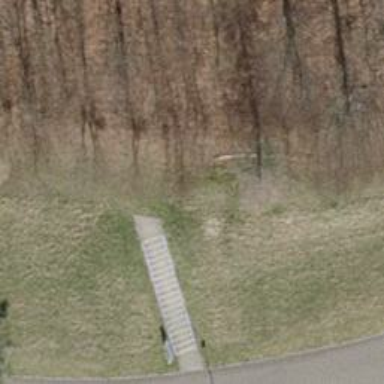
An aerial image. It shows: Grass path.